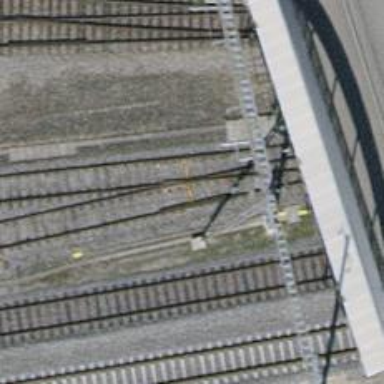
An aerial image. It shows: Single-track electrified railway siding with contact line.